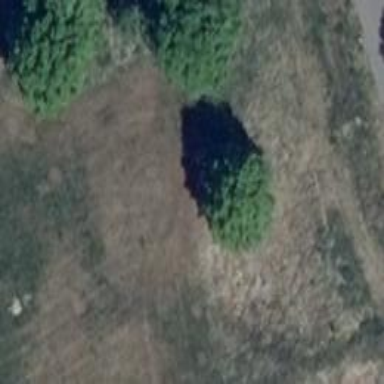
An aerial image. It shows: Deciduous tree with broadleaved leaves.